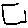
Label: square